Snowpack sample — Loveland Pass, Silver Plume, Colorado, USA (1/12/25, 11:40 AM MST)
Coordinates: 39.66, -105.88
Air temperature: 7 °F
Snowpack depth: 140 cm
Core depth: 10 cm
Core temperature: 41 °F
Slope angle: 11°, slope face: 30°
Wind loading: high
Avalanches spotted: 2
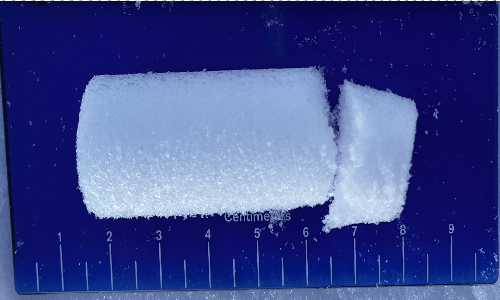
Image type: core
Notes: Pilot using slightly modified coring method that took too large segment for snow profile picturing, advised not to use in higher level models. Two avalanche on south face nearby, partially cloudy with light snow in the last 24 hours. Lots of wind loading on eastern features.